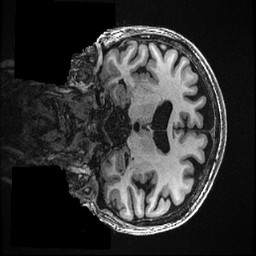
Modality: T1w
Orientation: coronal
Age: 65
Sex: female
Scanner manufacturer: ge
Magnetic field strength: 3 T
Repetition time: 0.008096 s
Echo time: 0.003548 s